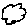
Label: cloud